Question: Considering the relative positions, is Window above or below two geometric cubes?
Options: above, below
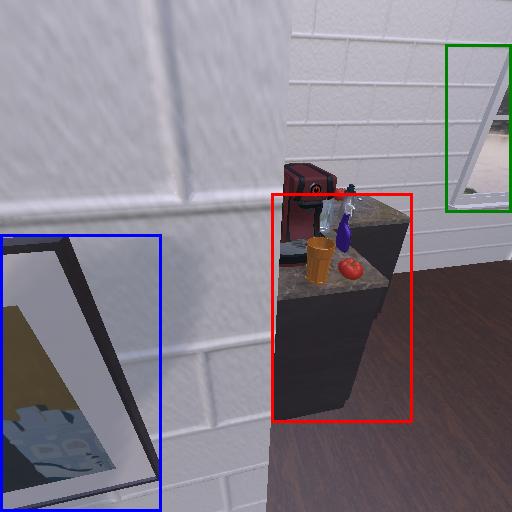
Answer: above